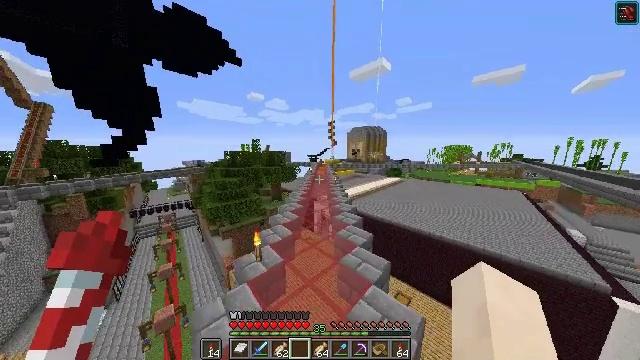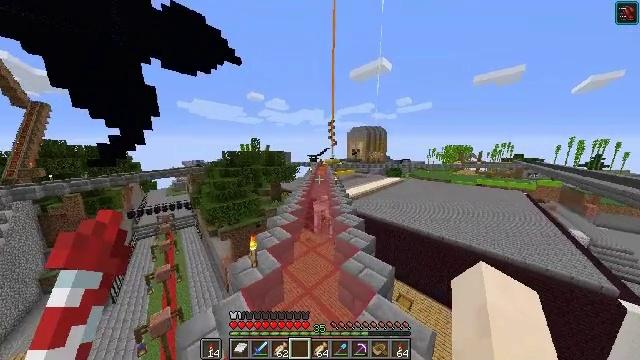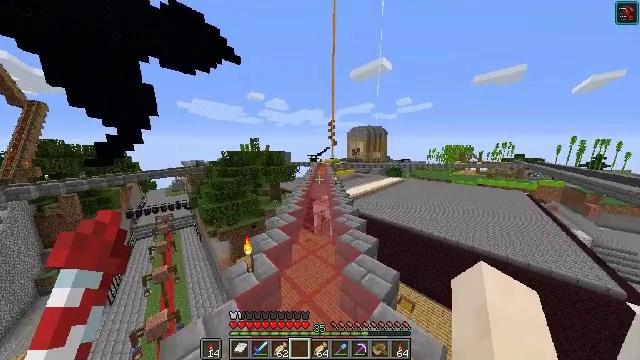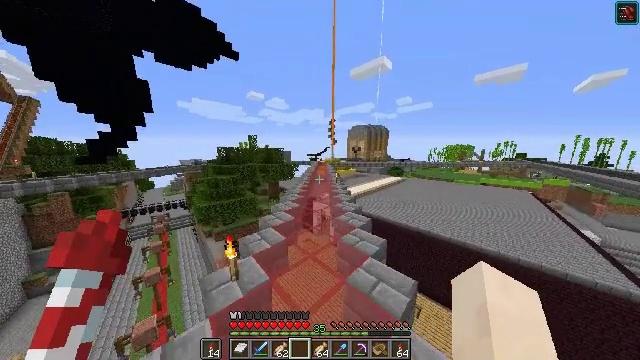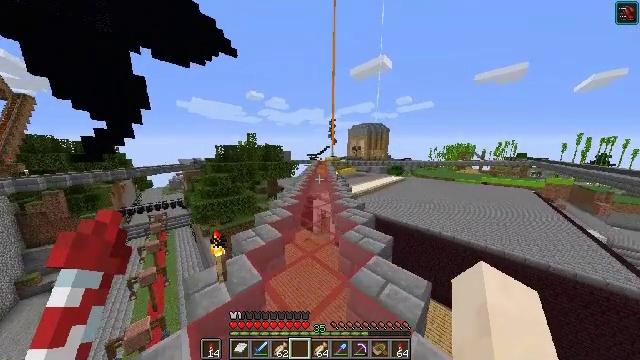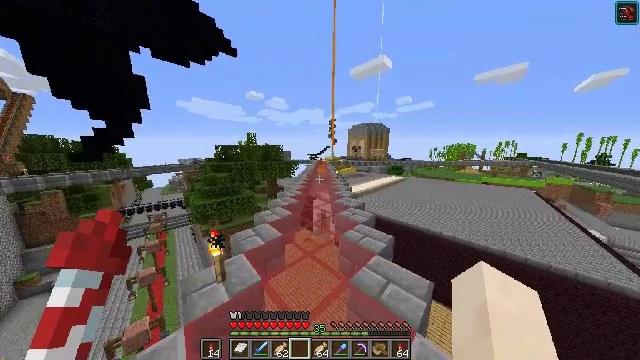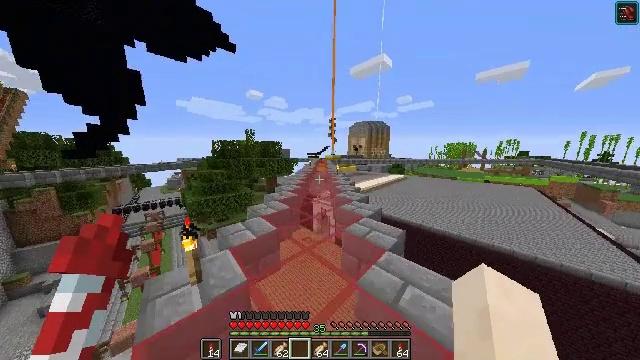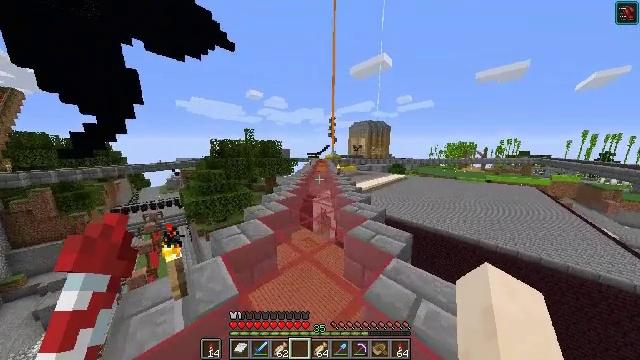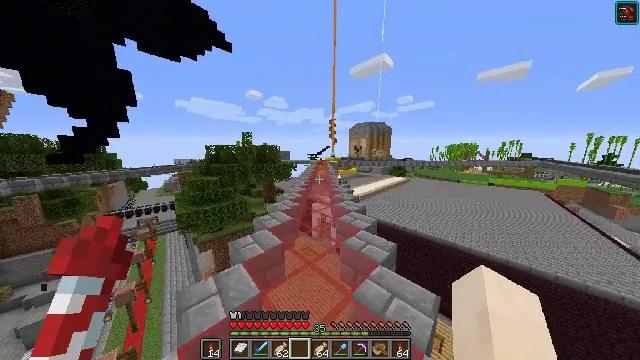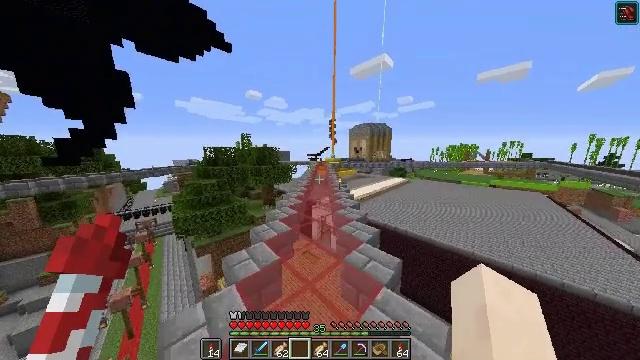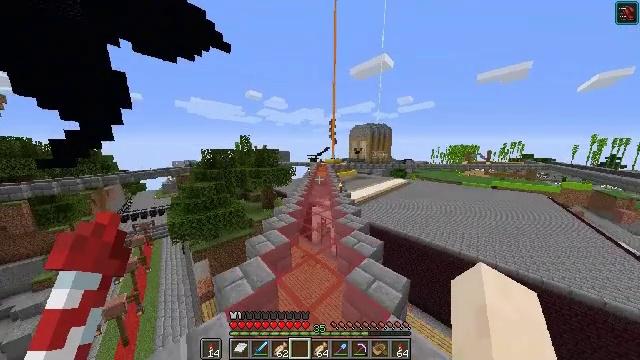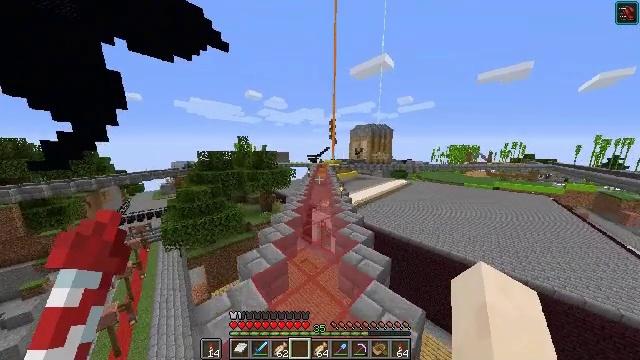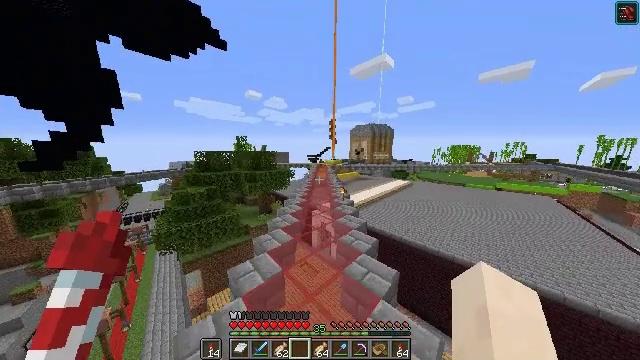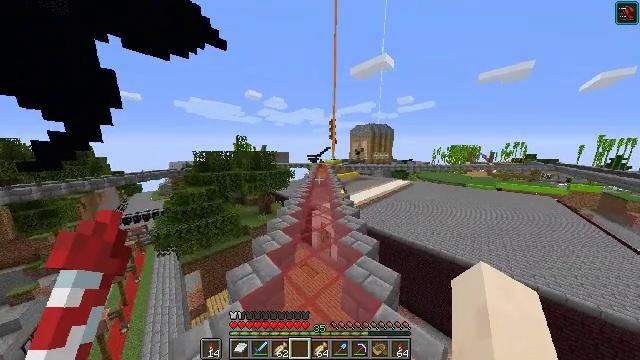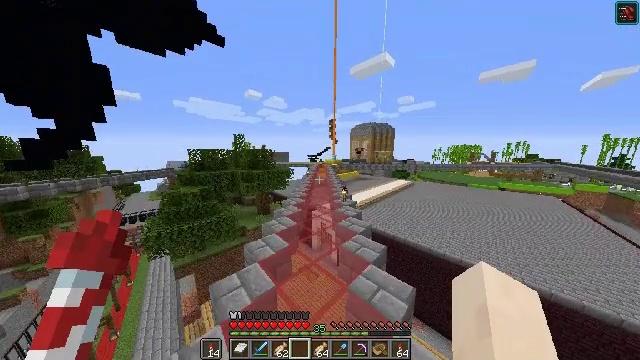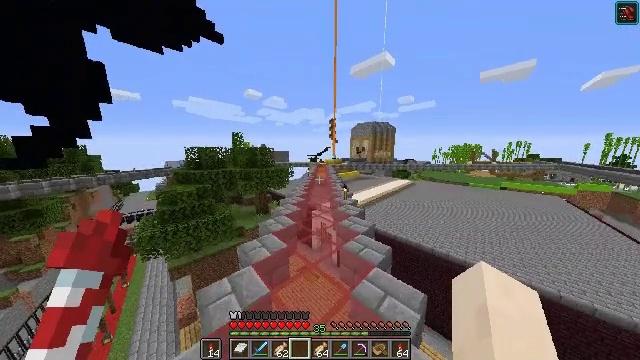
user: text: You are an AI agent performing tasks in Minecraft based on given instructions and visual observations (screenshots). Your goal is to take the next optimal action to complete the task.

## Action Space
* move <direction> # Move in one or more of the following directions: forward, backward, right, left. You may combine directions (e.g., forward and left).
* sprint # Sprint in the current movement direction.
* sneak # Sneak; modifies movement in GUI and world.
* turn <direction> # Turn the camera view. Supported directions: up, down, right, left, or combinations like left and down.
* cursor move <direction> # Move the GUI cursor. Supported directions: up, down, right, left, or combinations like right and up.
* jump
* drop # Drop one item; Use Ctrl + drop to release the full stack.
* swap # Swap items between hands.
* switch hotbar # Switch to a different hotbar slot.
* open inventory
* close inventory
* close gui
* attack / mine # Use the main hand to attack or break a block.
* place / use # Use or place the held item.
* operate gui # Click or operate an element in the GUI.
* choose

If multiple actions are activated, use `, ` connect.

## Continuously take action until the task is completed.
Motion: motion action
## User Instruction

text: Craft a map.
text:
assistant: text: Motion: move forward, jump
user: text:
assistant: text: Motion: move forward, jump
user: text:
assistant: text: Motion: move forward, jump
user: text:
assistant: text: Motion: move forward, jump
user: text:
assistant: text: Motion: move forward, jump
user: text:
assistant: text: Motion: move forward, jump
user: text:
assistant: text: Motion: move forward, jump
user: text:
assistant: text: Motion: move forward, jump
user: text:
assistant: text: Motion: move forward, jump
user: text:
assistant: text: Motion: move forward, jump
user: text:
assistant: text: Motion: move forward, jump
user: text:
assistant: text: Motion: move forward, jump
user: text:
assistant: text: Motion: move forward, jump
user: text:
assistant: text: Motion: move forward, jump
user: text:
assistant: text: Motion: move forward, jump
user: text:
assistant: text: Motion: move forward, jump
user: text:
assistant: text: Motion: move forward, jump
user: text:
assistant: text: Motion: move forward, jump
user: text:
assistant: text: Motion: move forward, jump
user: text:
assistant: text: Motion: move forward, jump
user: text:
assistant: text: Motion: move forward, jump
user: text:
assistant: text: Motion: move forward, jump
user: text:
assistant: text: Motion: move forward, jump
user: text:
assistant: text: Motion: move forward, jump
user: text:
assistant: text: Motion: move forward, jump
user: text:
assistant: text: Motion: move forward, jump
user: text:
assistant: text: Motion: move forward, jump
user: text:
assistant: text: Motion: move forward, jump
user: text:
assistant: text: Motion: move forward, jump
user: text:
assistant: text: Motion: move forward, jump